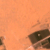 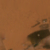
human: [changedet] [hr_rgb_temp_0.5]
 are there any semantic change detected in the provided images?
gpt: No change was made in this area.